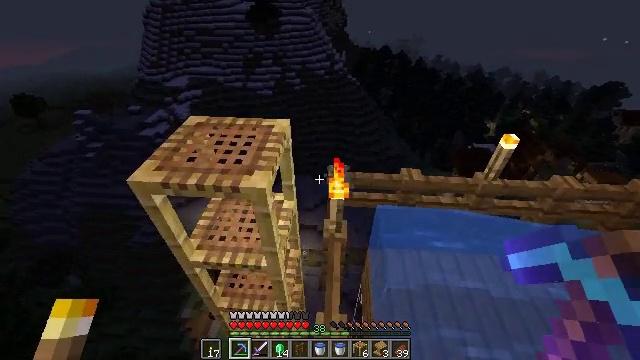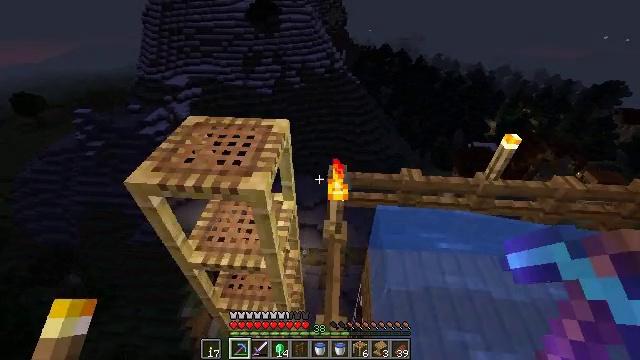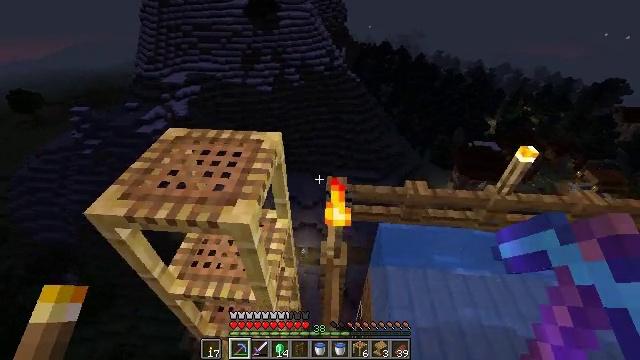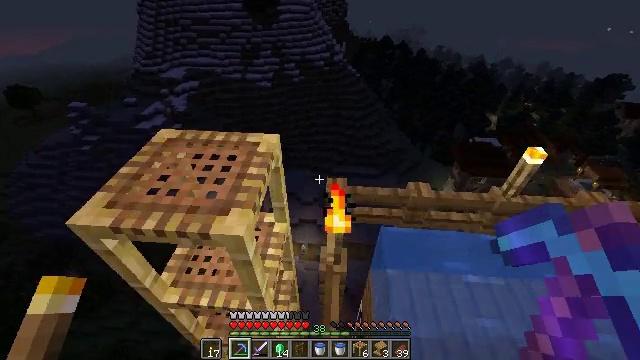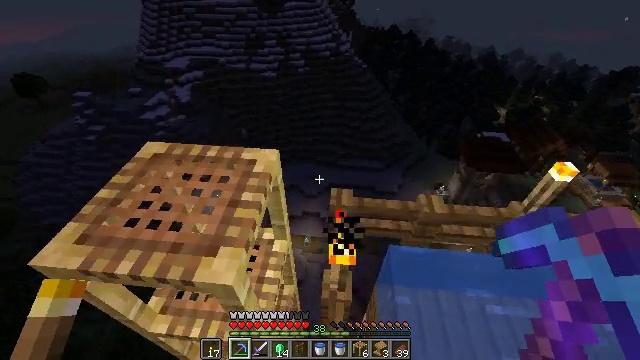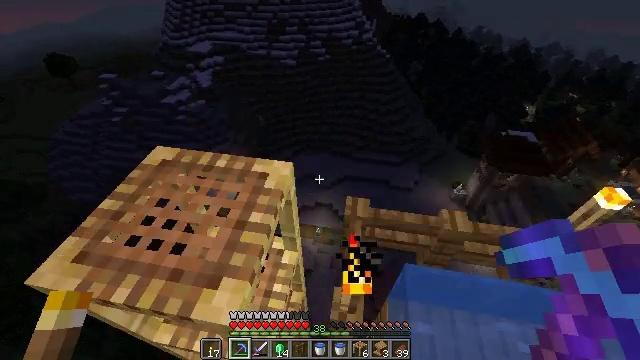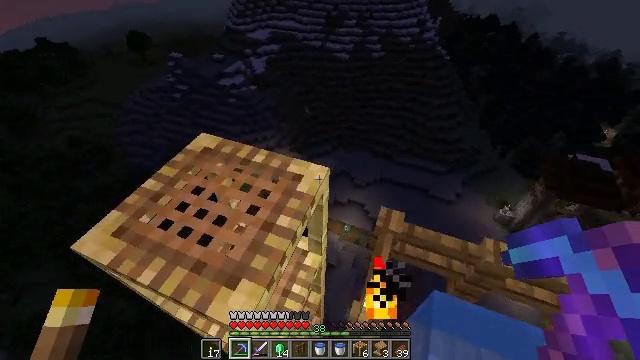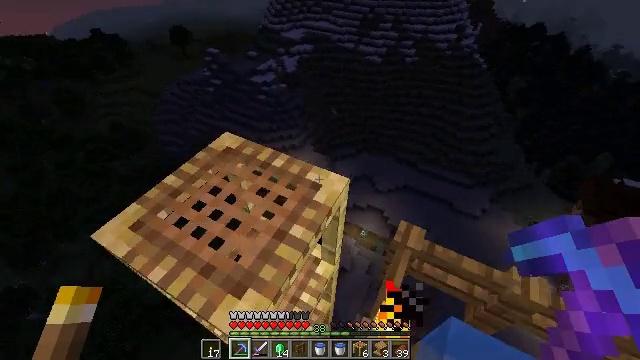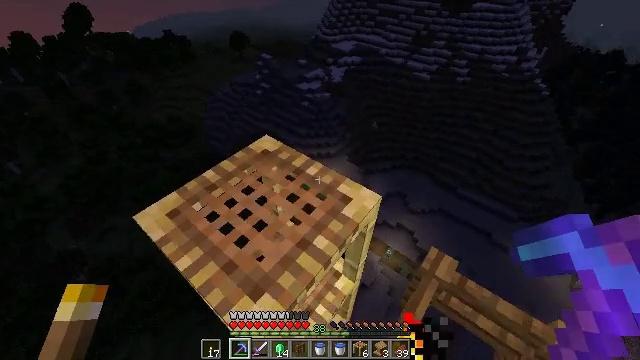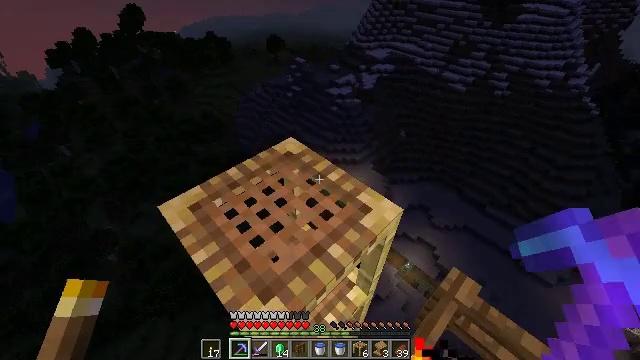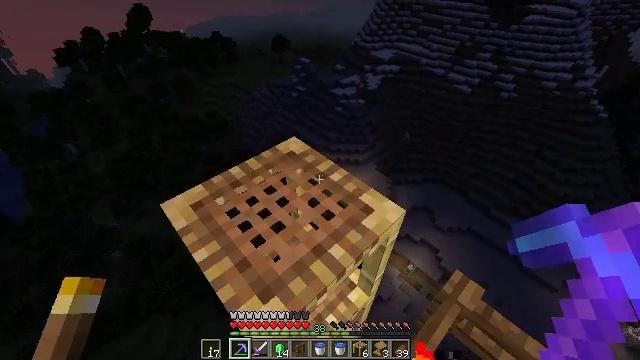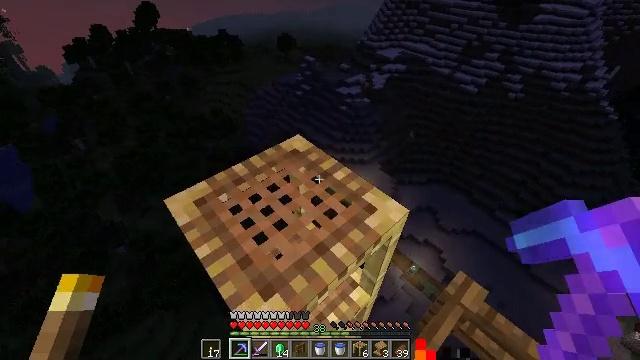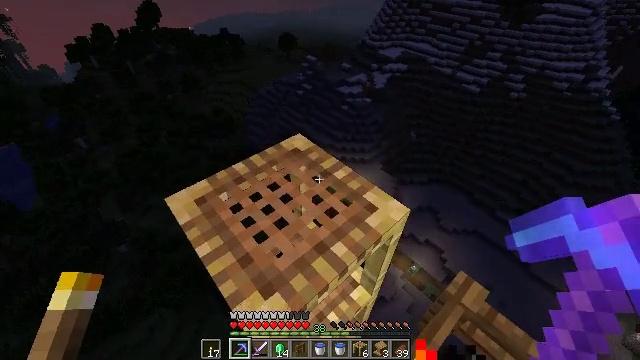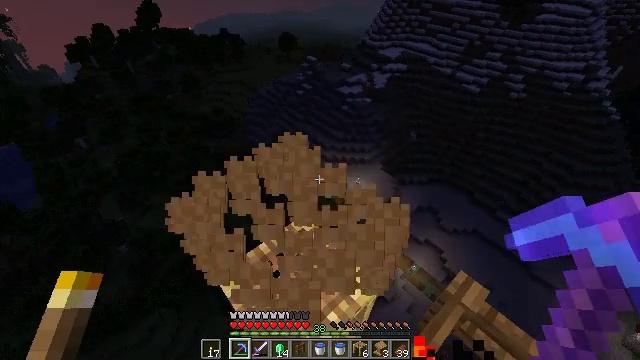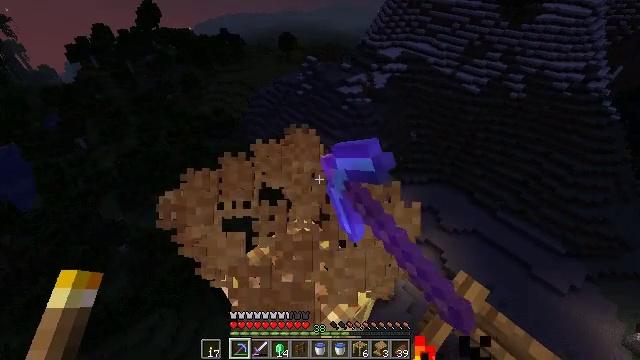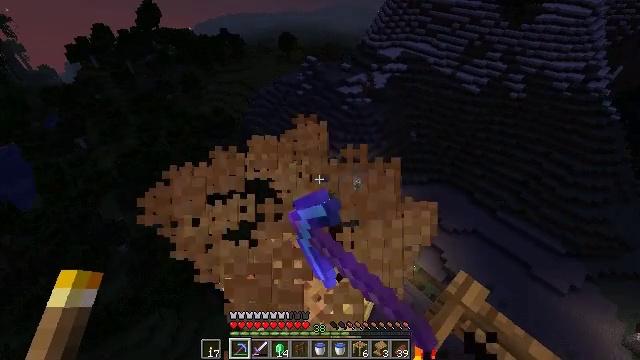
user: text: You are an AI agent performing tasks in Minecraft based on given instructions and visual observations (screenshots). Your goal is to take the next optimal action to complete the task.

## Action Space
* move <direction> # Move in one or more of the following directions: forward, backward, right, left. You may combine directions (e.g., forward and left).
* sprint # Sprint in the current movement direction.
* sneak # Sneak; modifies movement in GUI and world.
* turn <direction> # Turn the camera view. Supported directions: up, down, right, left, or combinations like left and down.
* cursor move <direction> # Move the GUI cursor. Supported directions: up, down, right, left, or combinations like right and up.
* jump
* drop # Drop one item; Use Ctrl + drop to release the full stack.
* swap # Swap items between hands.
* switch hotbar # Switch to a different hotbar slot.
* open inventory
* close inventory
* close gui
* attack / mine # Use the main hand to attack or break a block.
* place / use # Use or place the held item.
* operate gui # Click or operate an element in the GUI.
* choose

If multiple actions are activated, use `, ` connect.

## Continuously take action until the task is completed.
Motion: motion action
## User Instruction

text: Remove the scaffolding structure.
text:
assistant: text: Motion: move forward
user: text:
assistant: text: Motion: move forward
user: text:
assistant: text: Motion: move forward, turn down
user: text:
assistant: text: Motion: move forward, turn left and down
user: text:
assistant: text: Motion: move forward, turn left and down
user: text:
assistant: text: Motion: turn left and down
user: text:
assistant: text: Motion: turn left
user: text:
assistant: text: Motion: turn left and up
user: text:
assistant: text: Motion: turn left
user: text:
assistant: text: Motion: turn left
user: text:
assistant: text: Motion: turn left
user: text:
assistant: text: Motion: no_op
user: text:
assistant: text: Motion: attack / mine
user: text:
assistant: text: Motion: attack / mine
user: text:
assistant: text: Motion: attack / mine
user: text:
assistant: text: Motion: no_op
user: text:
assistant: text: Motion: no_op
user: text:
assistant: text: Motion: no_op
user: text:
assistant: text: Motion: no_op
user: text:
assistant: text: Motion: turn left
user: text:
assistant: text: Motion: no_op
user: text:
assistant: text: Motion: turn left
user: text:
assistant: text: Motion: turn left and down
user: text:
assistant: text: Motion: turn left and down
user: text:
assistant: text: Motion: turn left and down
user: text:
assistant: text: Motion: no_op
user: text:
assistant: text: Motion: no_op
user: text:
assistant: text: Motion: no_op
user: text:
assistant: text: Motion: move forward
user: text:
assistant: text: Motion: move forward